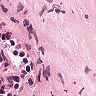
Metastatic tissue present: no